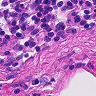
Metastatic tissue present: no